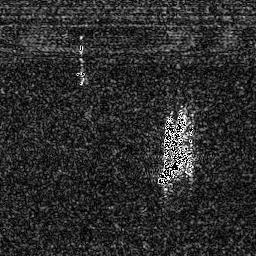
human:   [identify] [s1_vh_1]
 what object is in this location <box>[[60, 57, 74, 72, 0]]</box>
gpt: <ref>1 medium ship at the center</ref>